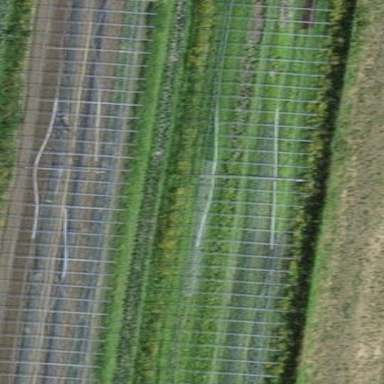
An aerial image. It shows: Greenhouse.